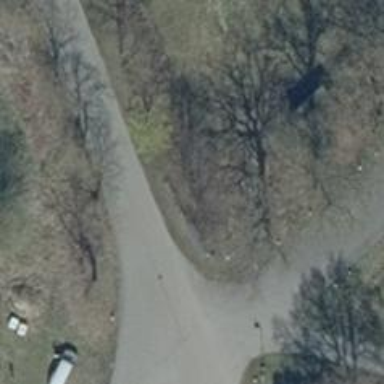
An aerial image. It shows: Residential road with asphalt surface and no sidewalks.